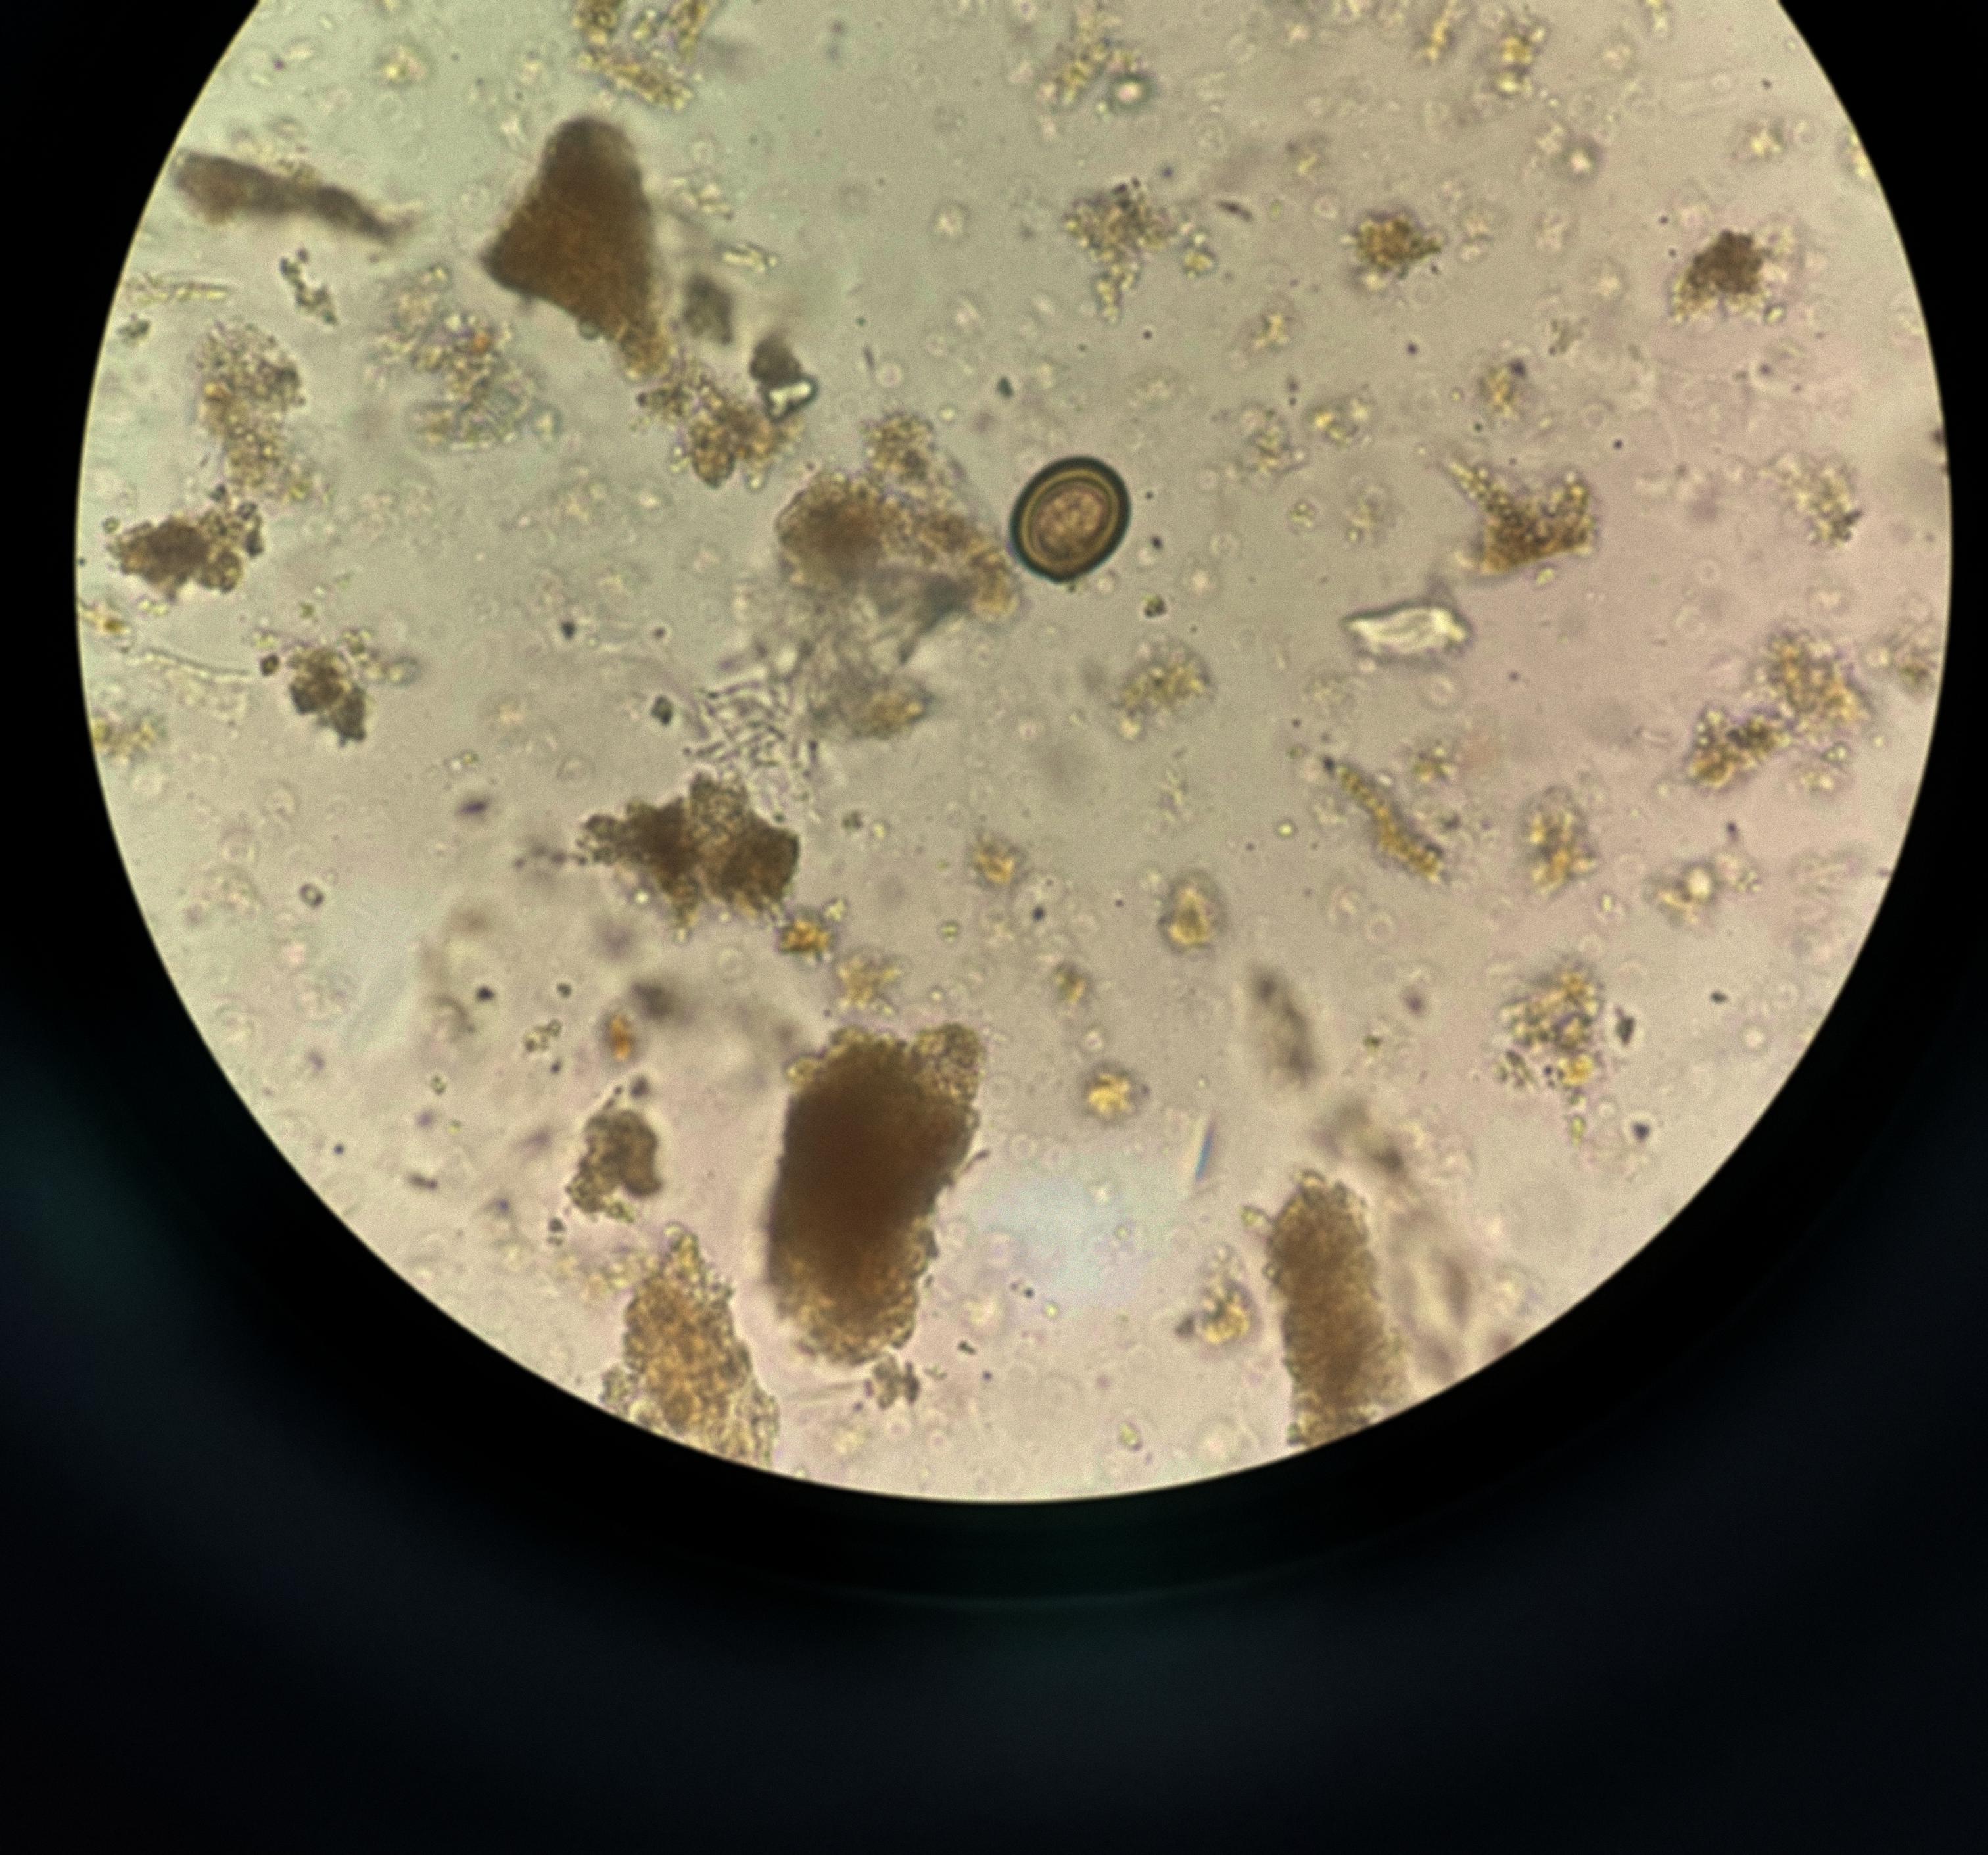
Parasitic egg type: Taenia spp. egg